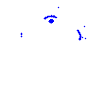
Particle: pion